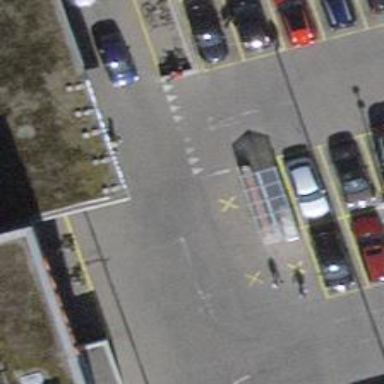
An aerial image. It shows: Road serving as parking aisle.